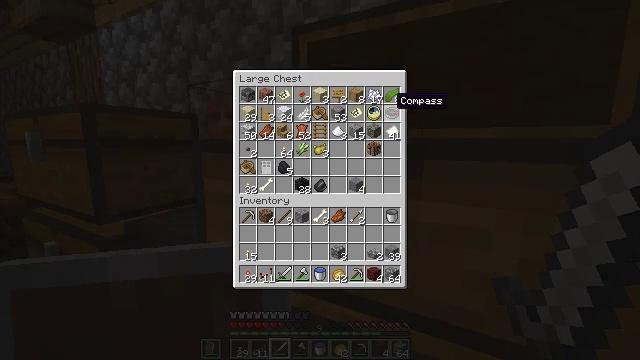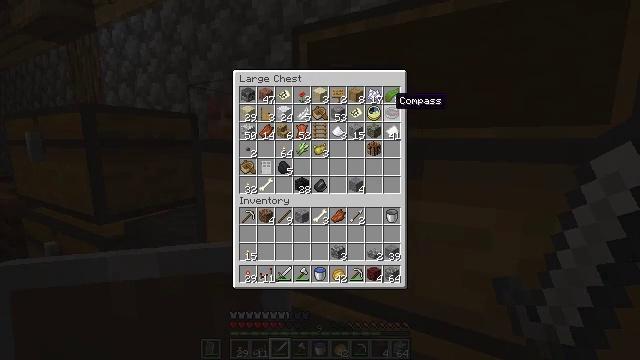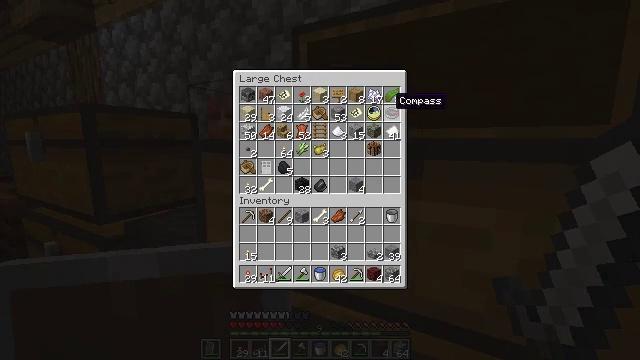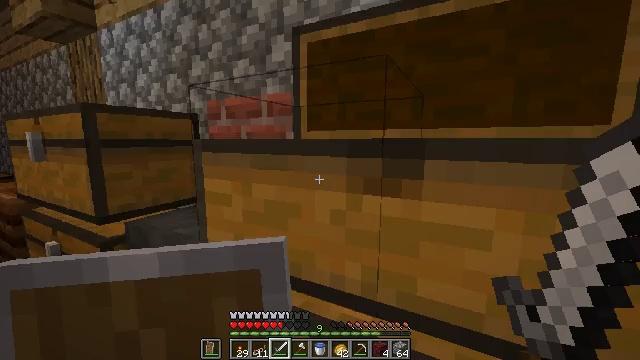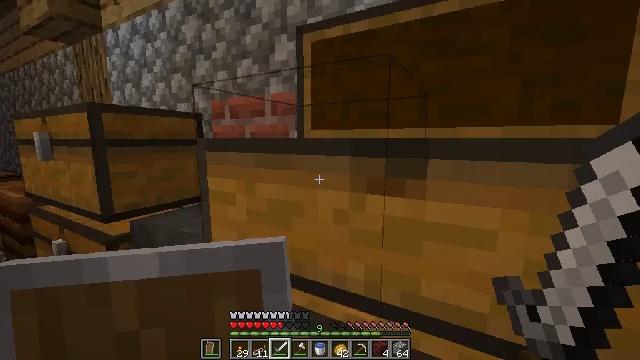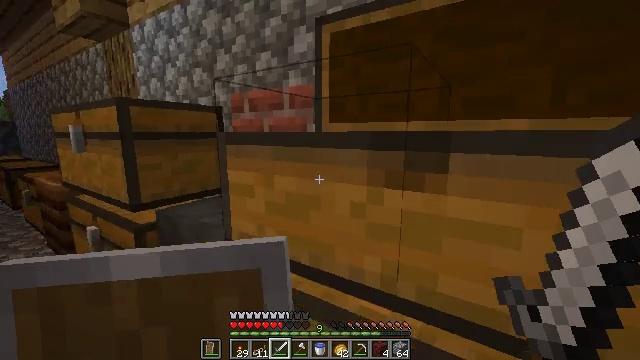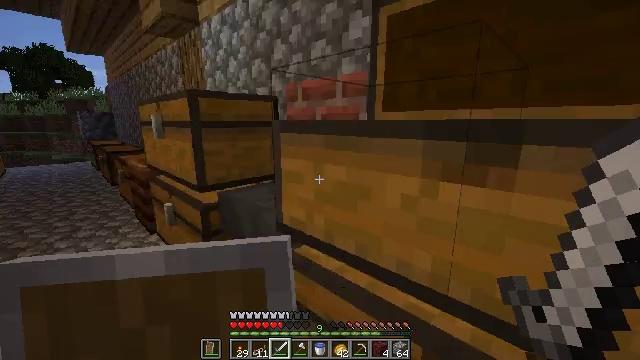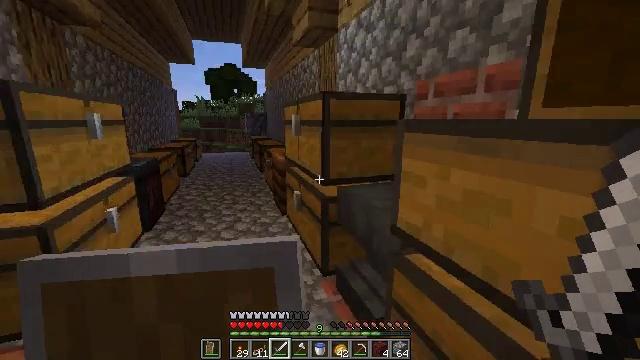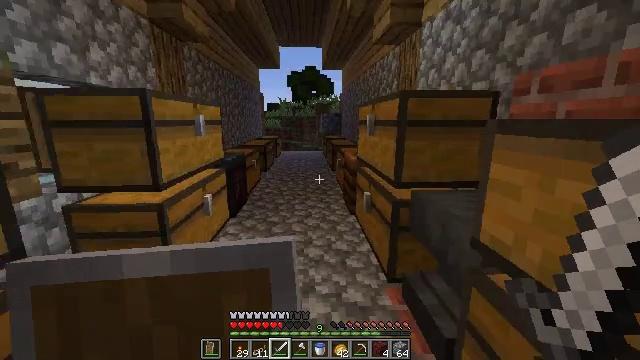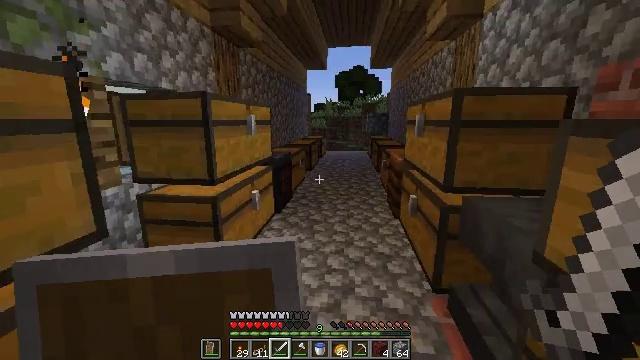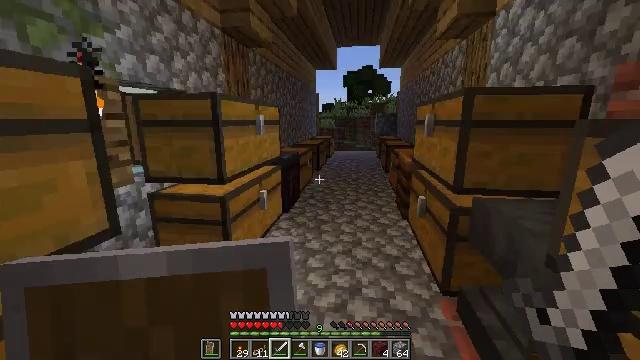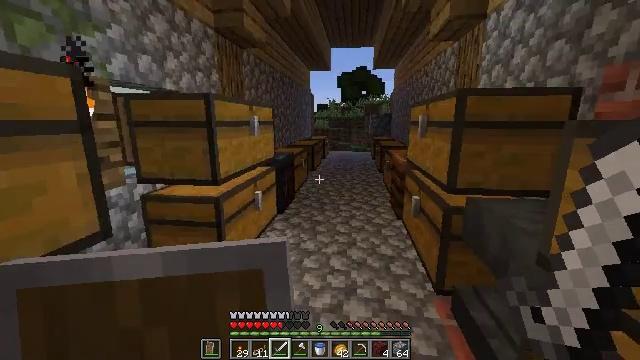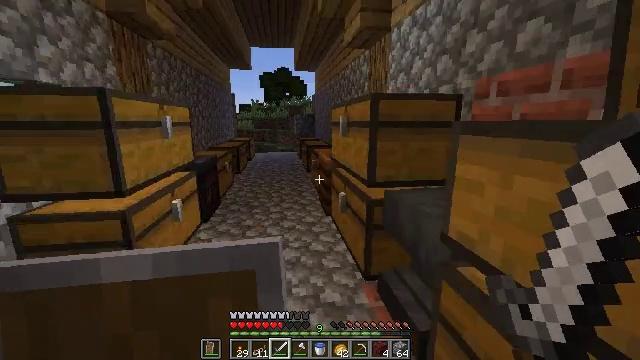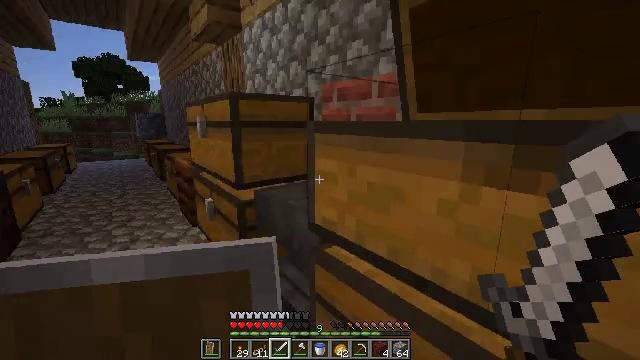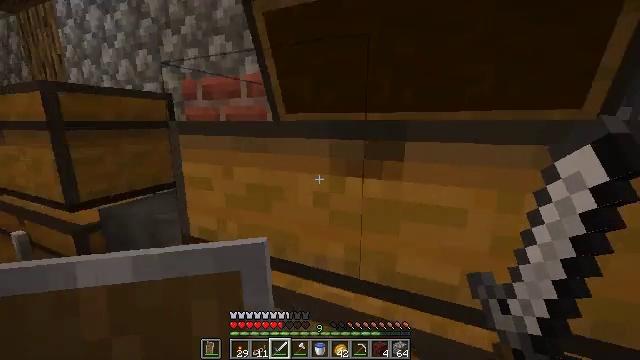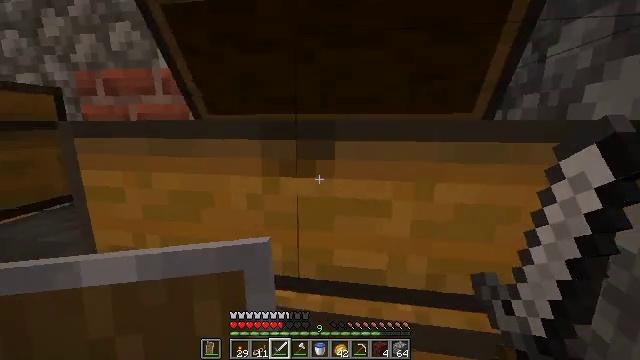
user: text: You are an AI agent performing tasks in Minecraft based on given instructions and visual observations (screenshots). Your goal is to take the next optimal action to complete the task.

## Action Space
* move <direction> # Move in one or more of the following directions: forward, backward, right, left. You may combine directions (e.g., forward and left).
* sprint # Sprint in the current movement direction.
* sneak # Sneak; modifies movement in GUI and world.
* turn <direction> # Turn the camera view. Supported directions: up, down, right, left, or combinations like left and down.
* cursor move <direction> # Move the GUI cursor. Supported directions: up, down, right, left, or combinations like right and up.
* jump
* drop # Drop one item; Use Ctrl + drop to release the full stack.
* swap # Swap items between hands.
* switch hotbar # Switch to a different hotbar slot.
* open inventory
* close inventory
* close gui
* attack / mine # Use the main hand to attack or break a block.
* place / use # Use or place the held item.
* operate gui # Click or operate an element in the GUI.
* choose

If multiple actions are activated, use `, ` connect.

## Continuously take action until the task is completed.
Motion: motion action
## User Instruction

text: Get a comparator from the crafting table.
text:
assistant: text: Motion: no_op
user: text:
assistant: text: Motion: no_op
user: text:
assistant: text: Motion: close inventory
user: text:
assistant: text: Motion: close inventory
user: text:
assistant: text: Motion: turn left and down, close inventory
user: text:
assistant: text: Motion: turn left and down
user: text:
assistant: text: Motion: turn left
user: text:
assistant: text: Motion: turn left
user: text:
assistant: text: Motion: turn left
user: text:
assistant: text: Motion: turn left
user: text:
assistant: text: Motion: turn right
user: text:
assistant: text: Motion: turn right
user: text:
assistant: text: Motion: turn right
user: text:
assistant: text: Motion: turn right
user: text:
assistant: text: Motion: turn right
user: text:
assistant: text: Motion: turn right
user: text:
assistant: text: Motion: use / place
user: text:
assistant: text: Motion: use / place
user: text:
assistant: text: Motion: use / place
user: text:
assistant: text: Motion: no_op
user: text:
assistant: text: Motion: no_op
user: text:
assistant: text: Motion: no_op
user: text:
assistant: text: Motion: no_op
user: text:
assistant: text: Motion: no_op
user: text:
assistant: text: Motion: no_op
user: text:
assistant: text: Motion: no_op
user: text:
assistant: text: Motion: no_op
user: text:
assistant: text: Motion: no_op
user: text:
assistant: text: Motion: no_op
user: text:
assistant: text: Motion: turn right